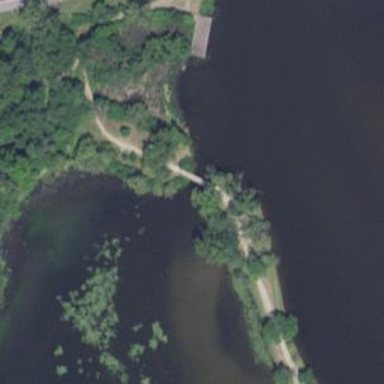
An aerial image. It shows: Bridge for cycleway.